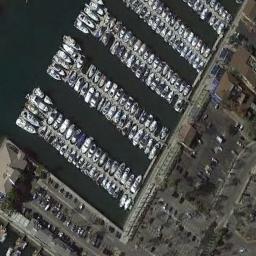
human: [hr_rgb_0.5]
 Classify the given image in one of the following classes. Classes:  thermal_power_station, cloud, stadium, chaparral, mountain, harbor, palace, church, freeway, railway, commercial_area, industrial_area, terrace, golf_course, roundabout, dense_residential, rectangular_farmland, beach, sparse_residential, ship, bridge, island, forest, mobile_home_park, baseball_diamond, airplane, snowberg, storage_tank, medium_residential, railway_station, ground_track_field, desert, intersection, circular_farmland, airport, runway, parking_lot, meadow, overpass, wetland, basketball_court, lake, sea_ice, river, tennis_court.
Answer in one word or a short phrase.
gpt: harbor